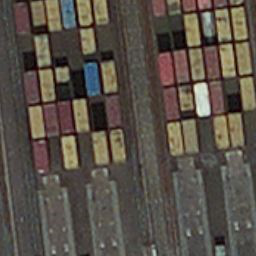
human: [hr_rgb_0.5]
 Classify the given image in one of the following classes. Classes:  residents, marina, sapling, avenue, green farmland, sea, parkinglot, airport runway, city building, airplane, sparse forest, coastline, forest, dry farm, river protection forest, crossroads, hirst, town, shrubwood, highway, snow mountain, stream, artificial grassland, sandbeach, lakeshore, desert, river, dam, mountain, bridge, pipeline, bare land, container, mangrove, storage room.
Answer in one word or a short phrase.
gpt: container